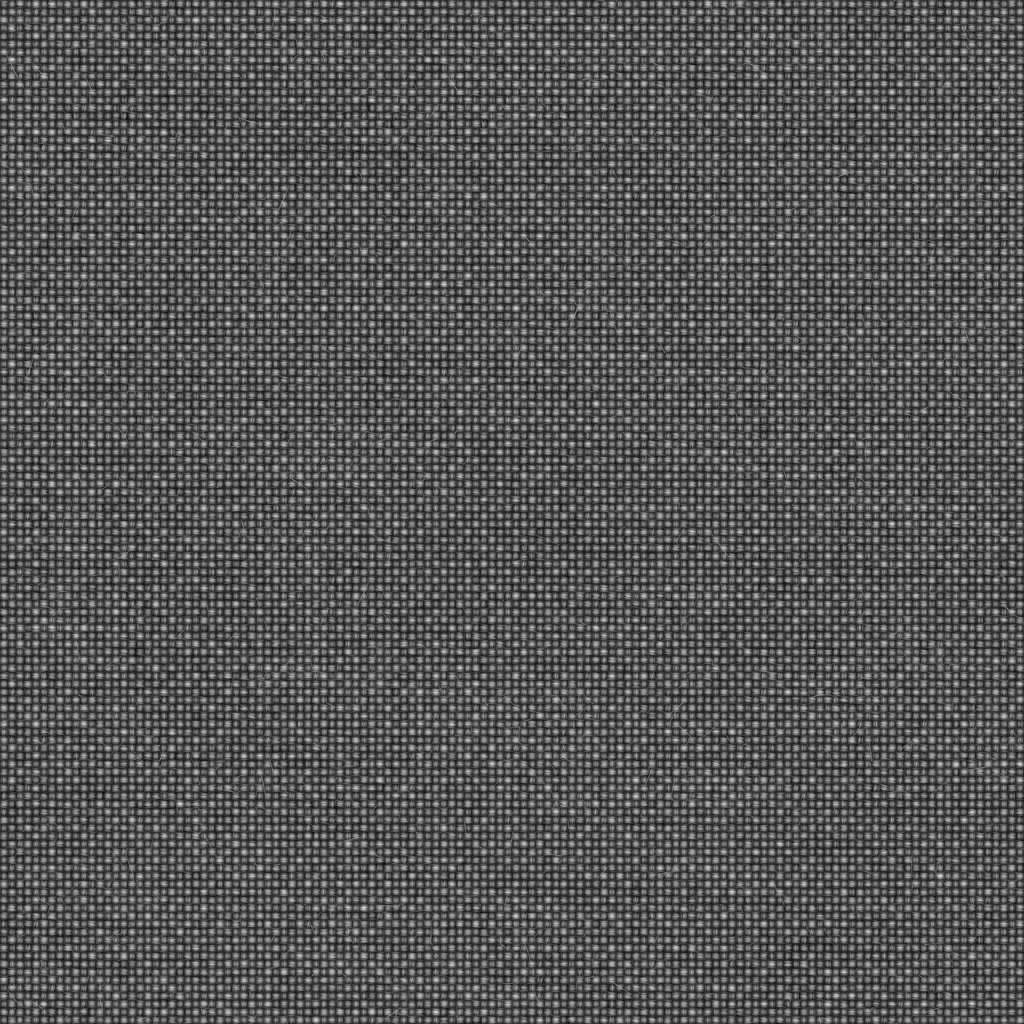
Texture map type: Displacement